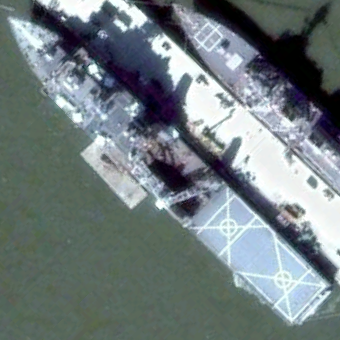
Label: combat